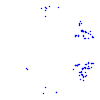
Particle: proton